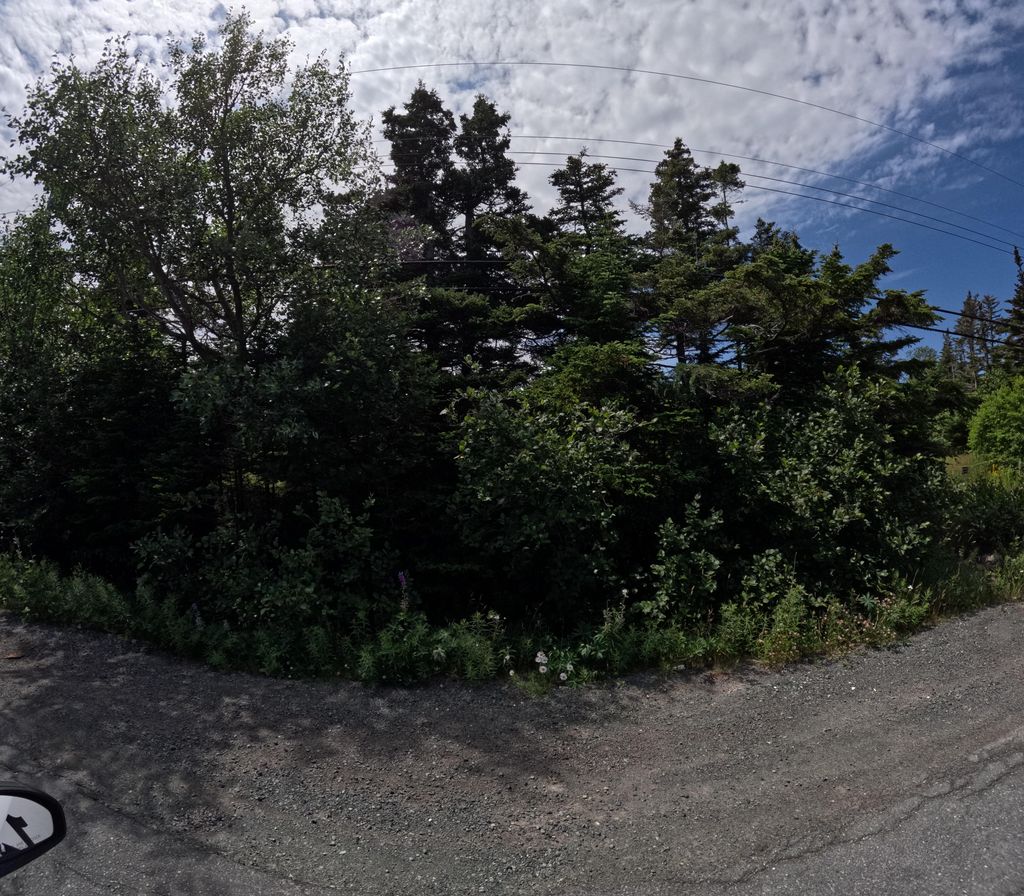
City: st_johns